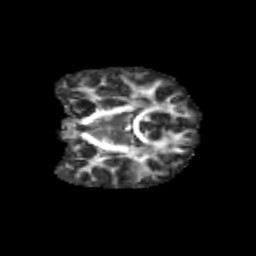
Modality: FA
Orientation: coronal
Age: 11
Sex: female
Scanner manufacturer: siemens
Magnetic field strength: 3 T
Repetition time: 3.8 s
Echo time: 0.07 s